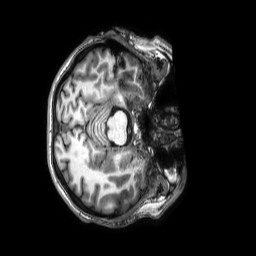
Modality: T1w
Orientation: axial
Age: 29
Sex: female
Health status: healthy
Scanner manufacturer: philips
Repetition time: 0.009 s
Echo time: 0.004 s